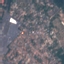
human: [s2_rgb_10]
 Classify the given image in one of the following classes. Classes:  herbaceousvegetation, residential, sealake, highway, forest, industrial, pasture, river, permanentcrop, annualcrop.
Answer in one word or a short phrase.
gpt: Residential